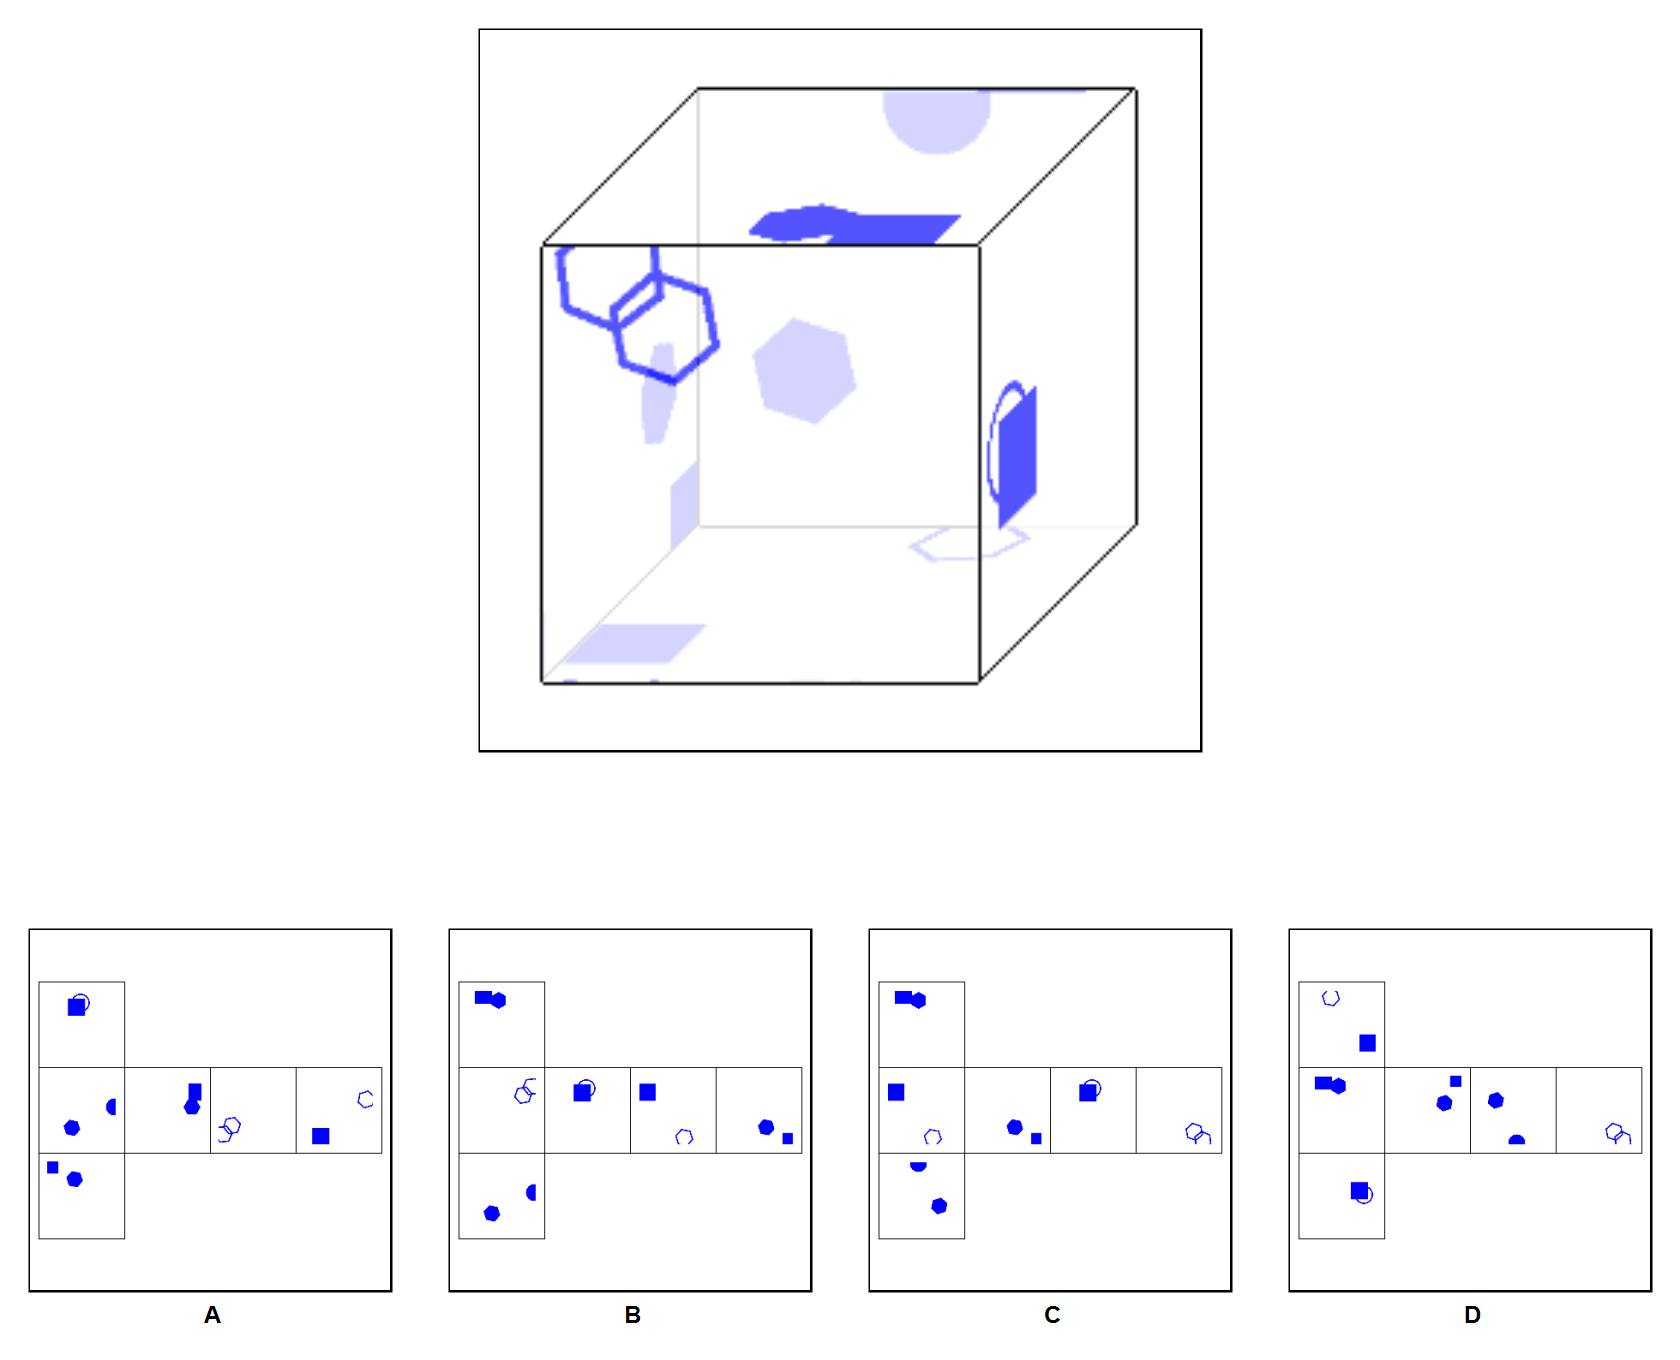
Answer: A